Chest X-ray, PA view. Patient: 47 years old, sex M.
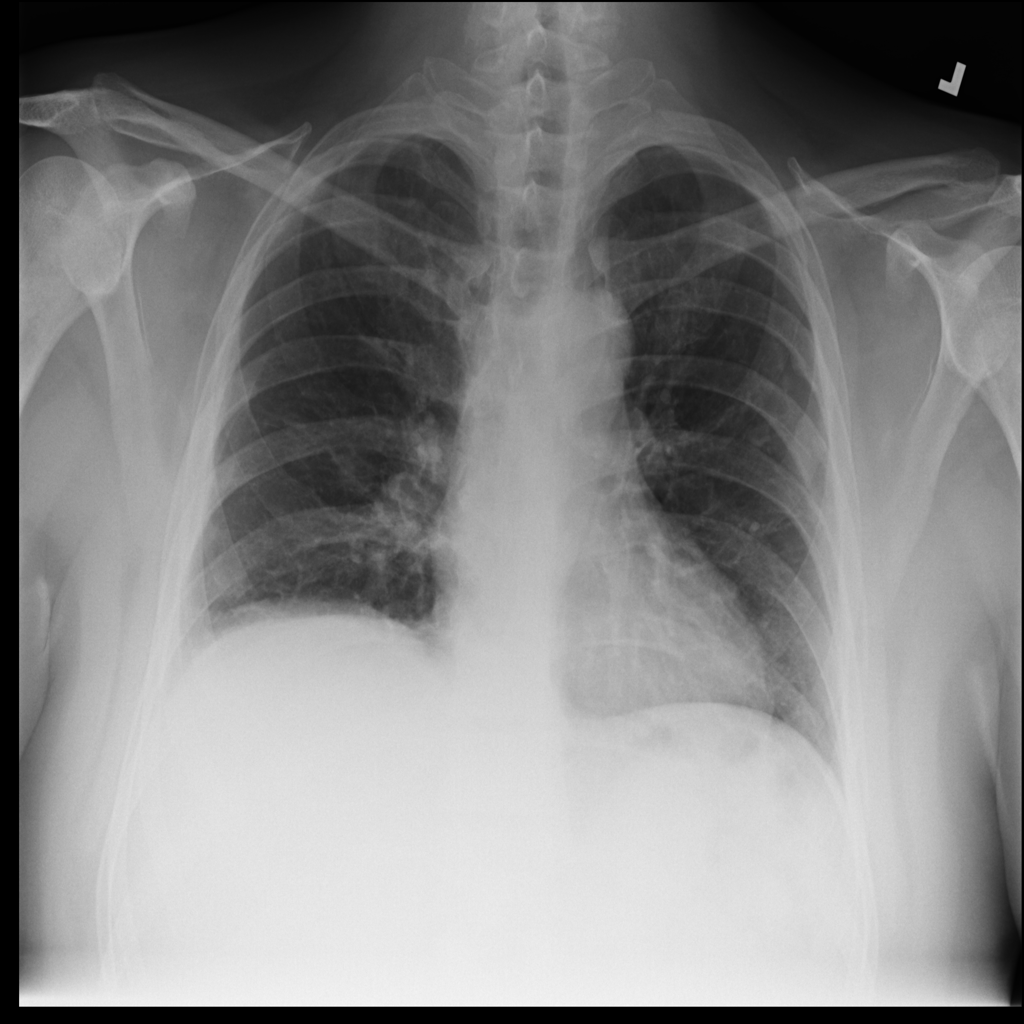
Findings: No Finding